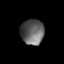
Tissue: skin
Cell type: Myeloid cells
Senescence score: 0.722
Nuclear area (px): 578
Mean DAPI intensity: 96.76